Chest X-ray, AP view. Patient: 29 years old, sex F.
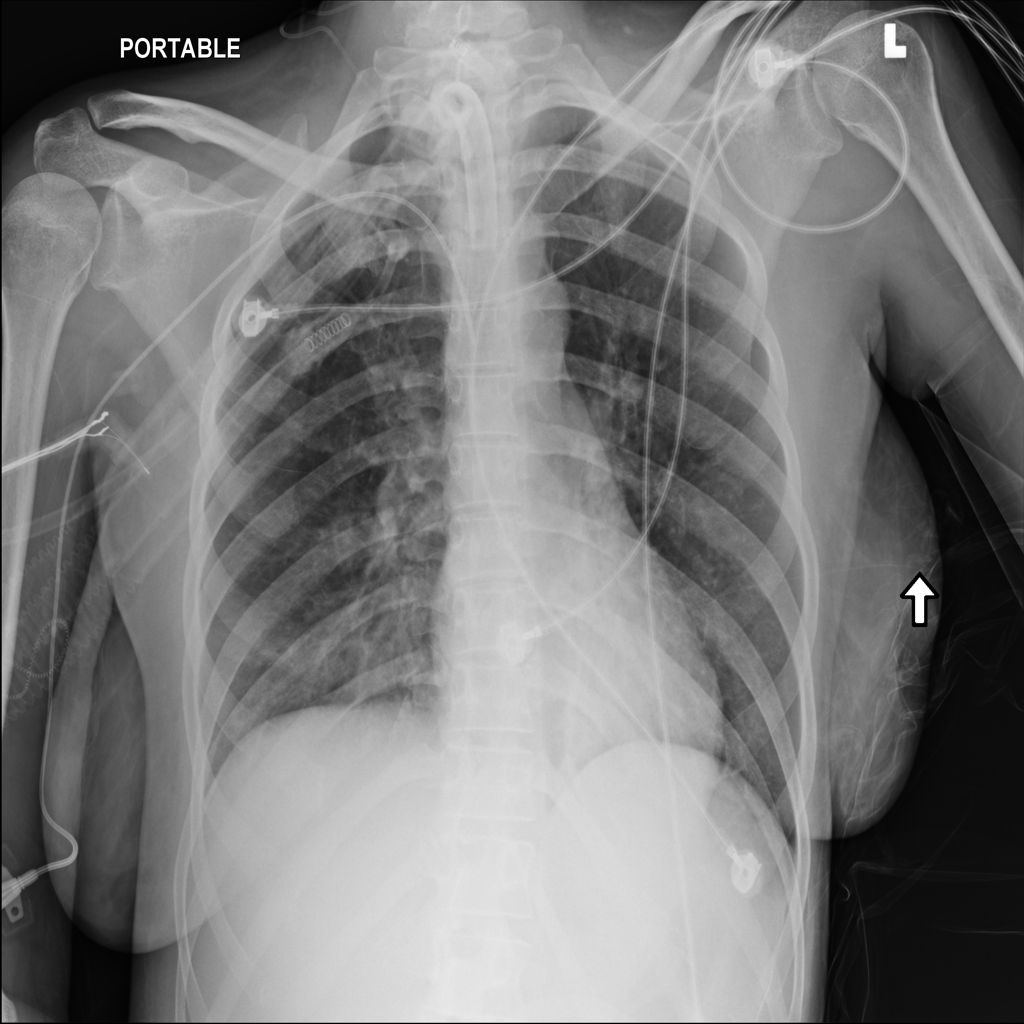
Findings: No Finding